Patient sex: F
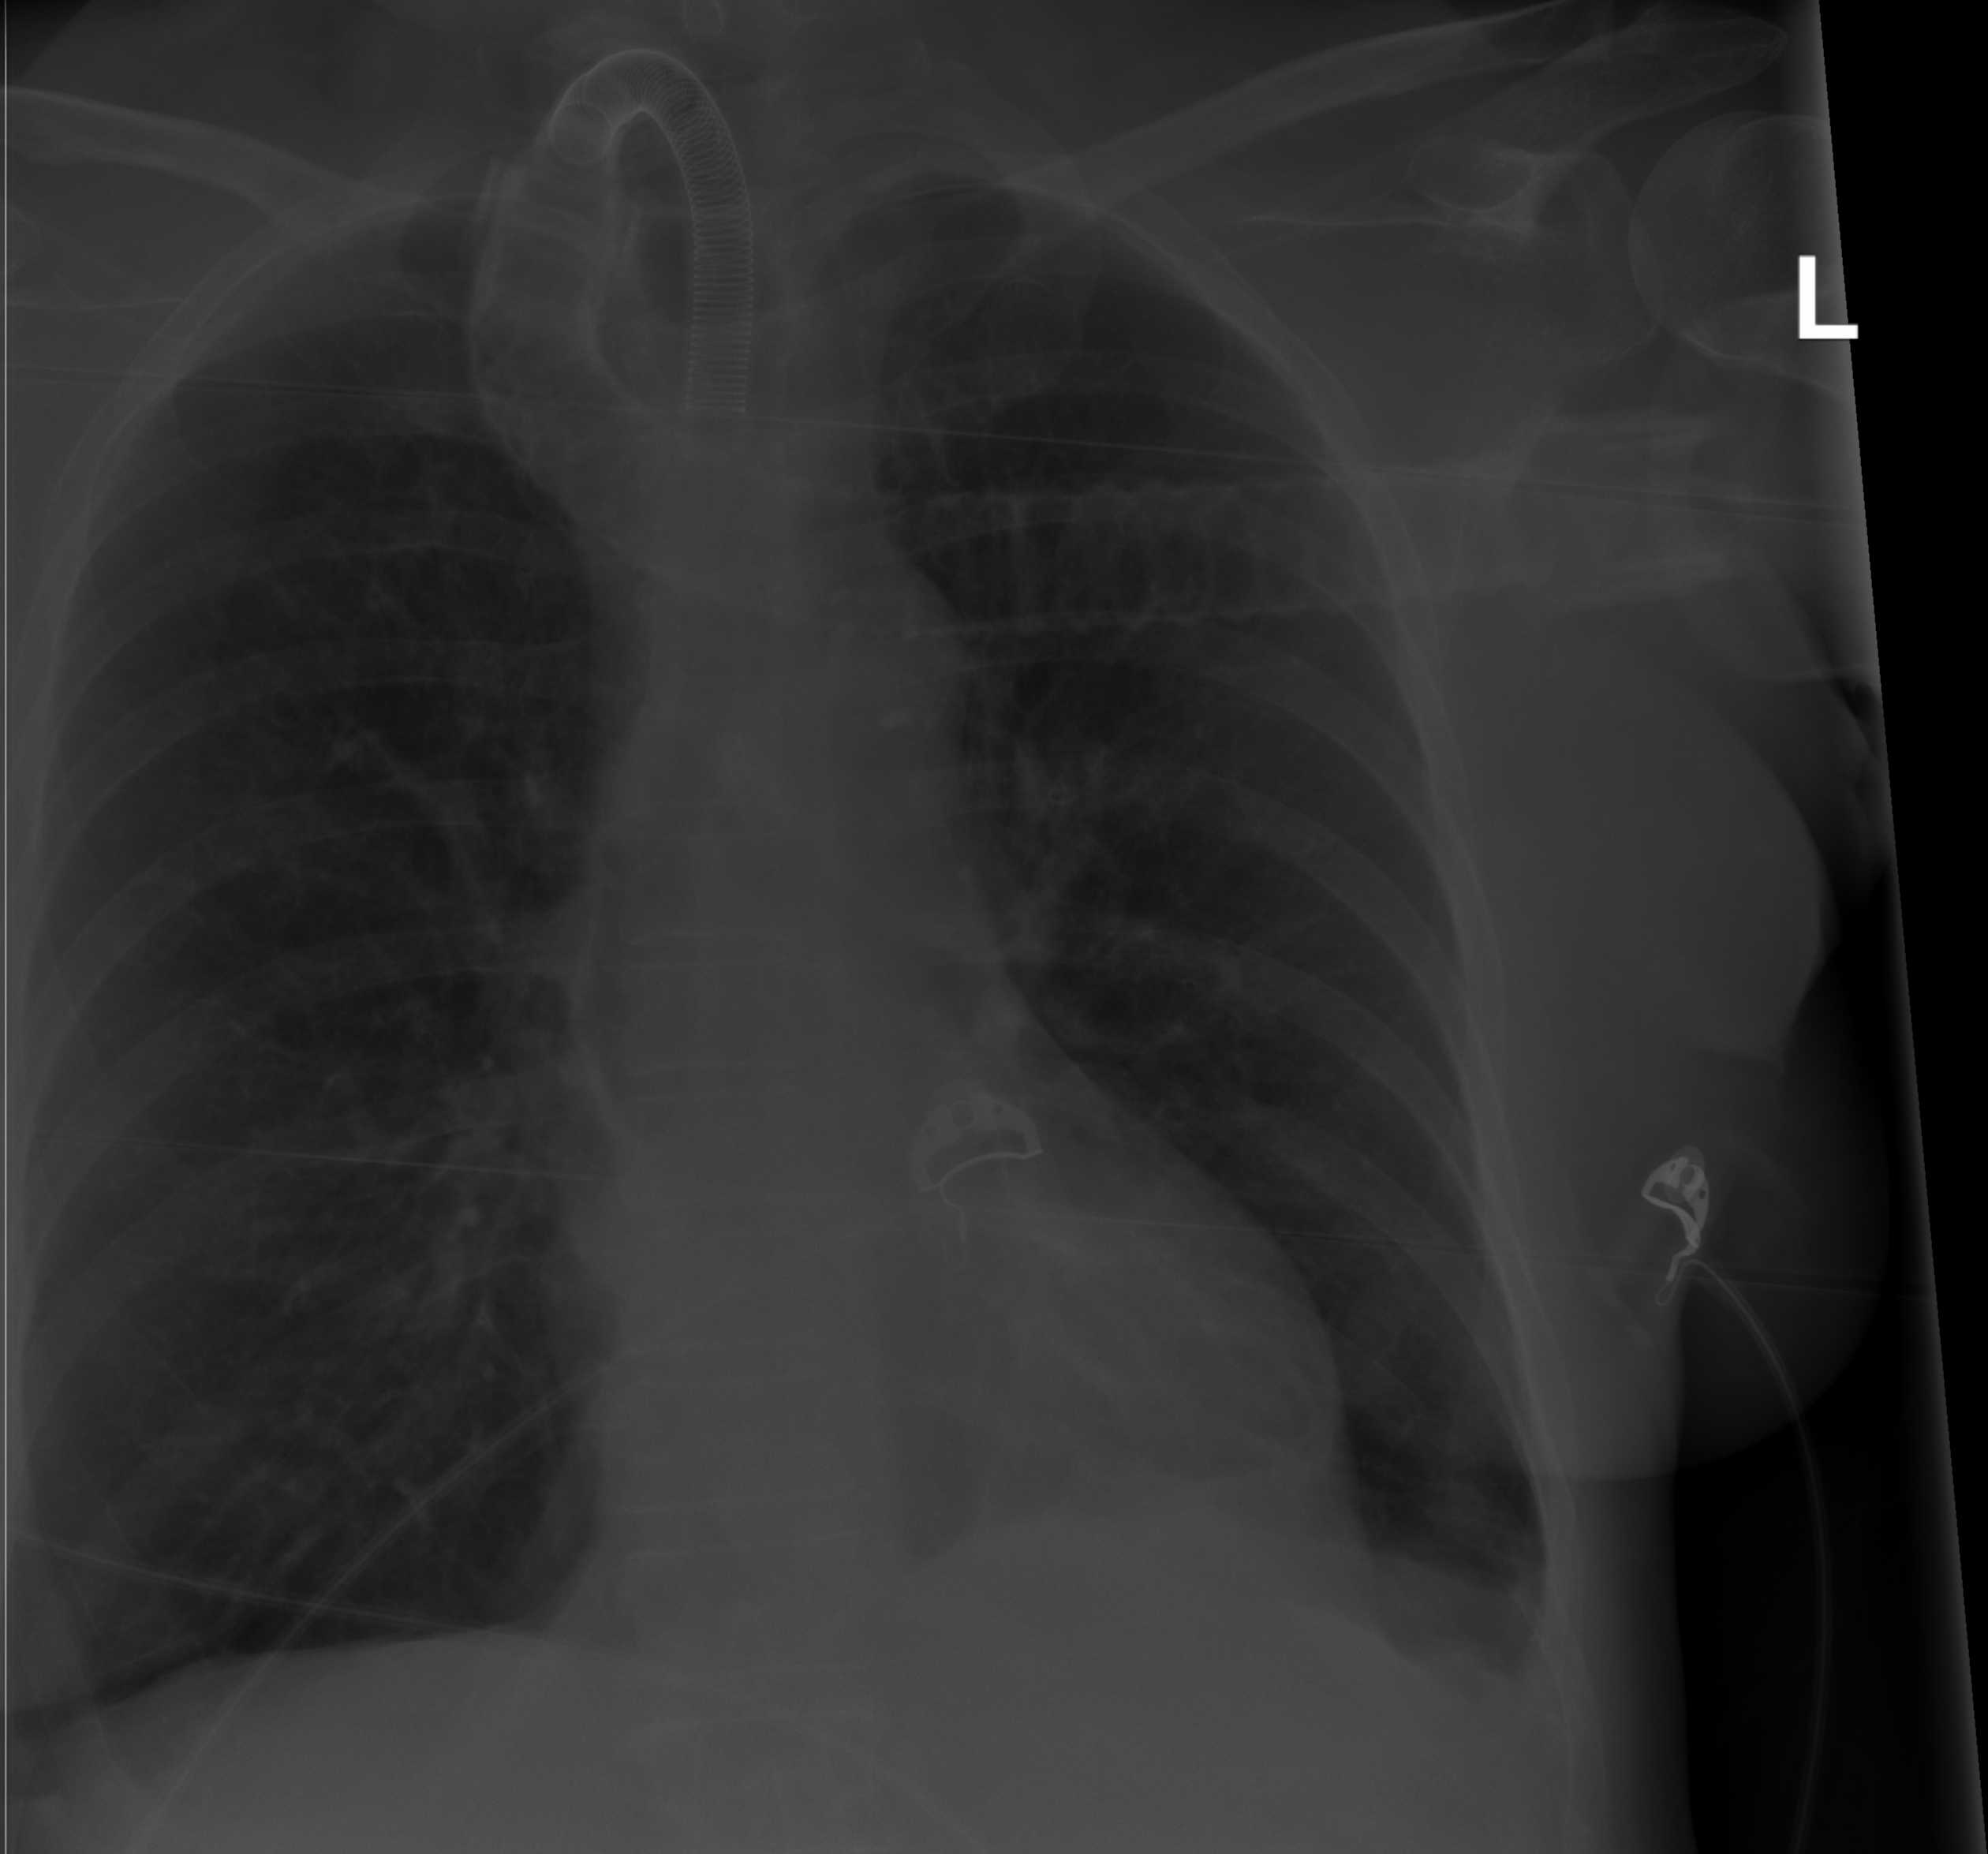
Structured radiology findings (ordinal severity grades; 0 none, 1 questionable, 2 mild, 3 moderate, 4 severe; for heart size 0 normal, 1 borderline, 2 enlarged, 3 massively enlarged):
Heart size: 0
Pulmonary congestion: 0
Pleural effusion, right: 0
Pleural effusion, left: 2
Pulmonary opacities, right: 0
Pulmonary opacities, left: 0
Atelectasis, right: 0
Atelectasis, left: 2